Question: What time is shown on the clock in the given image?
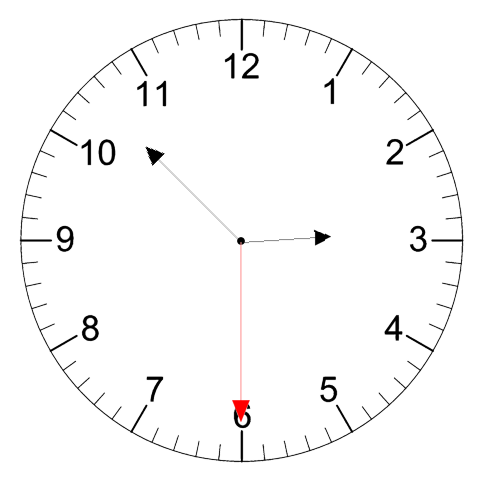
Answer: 02:52:30